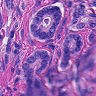
Metastatic tissue present: yes